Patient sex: M
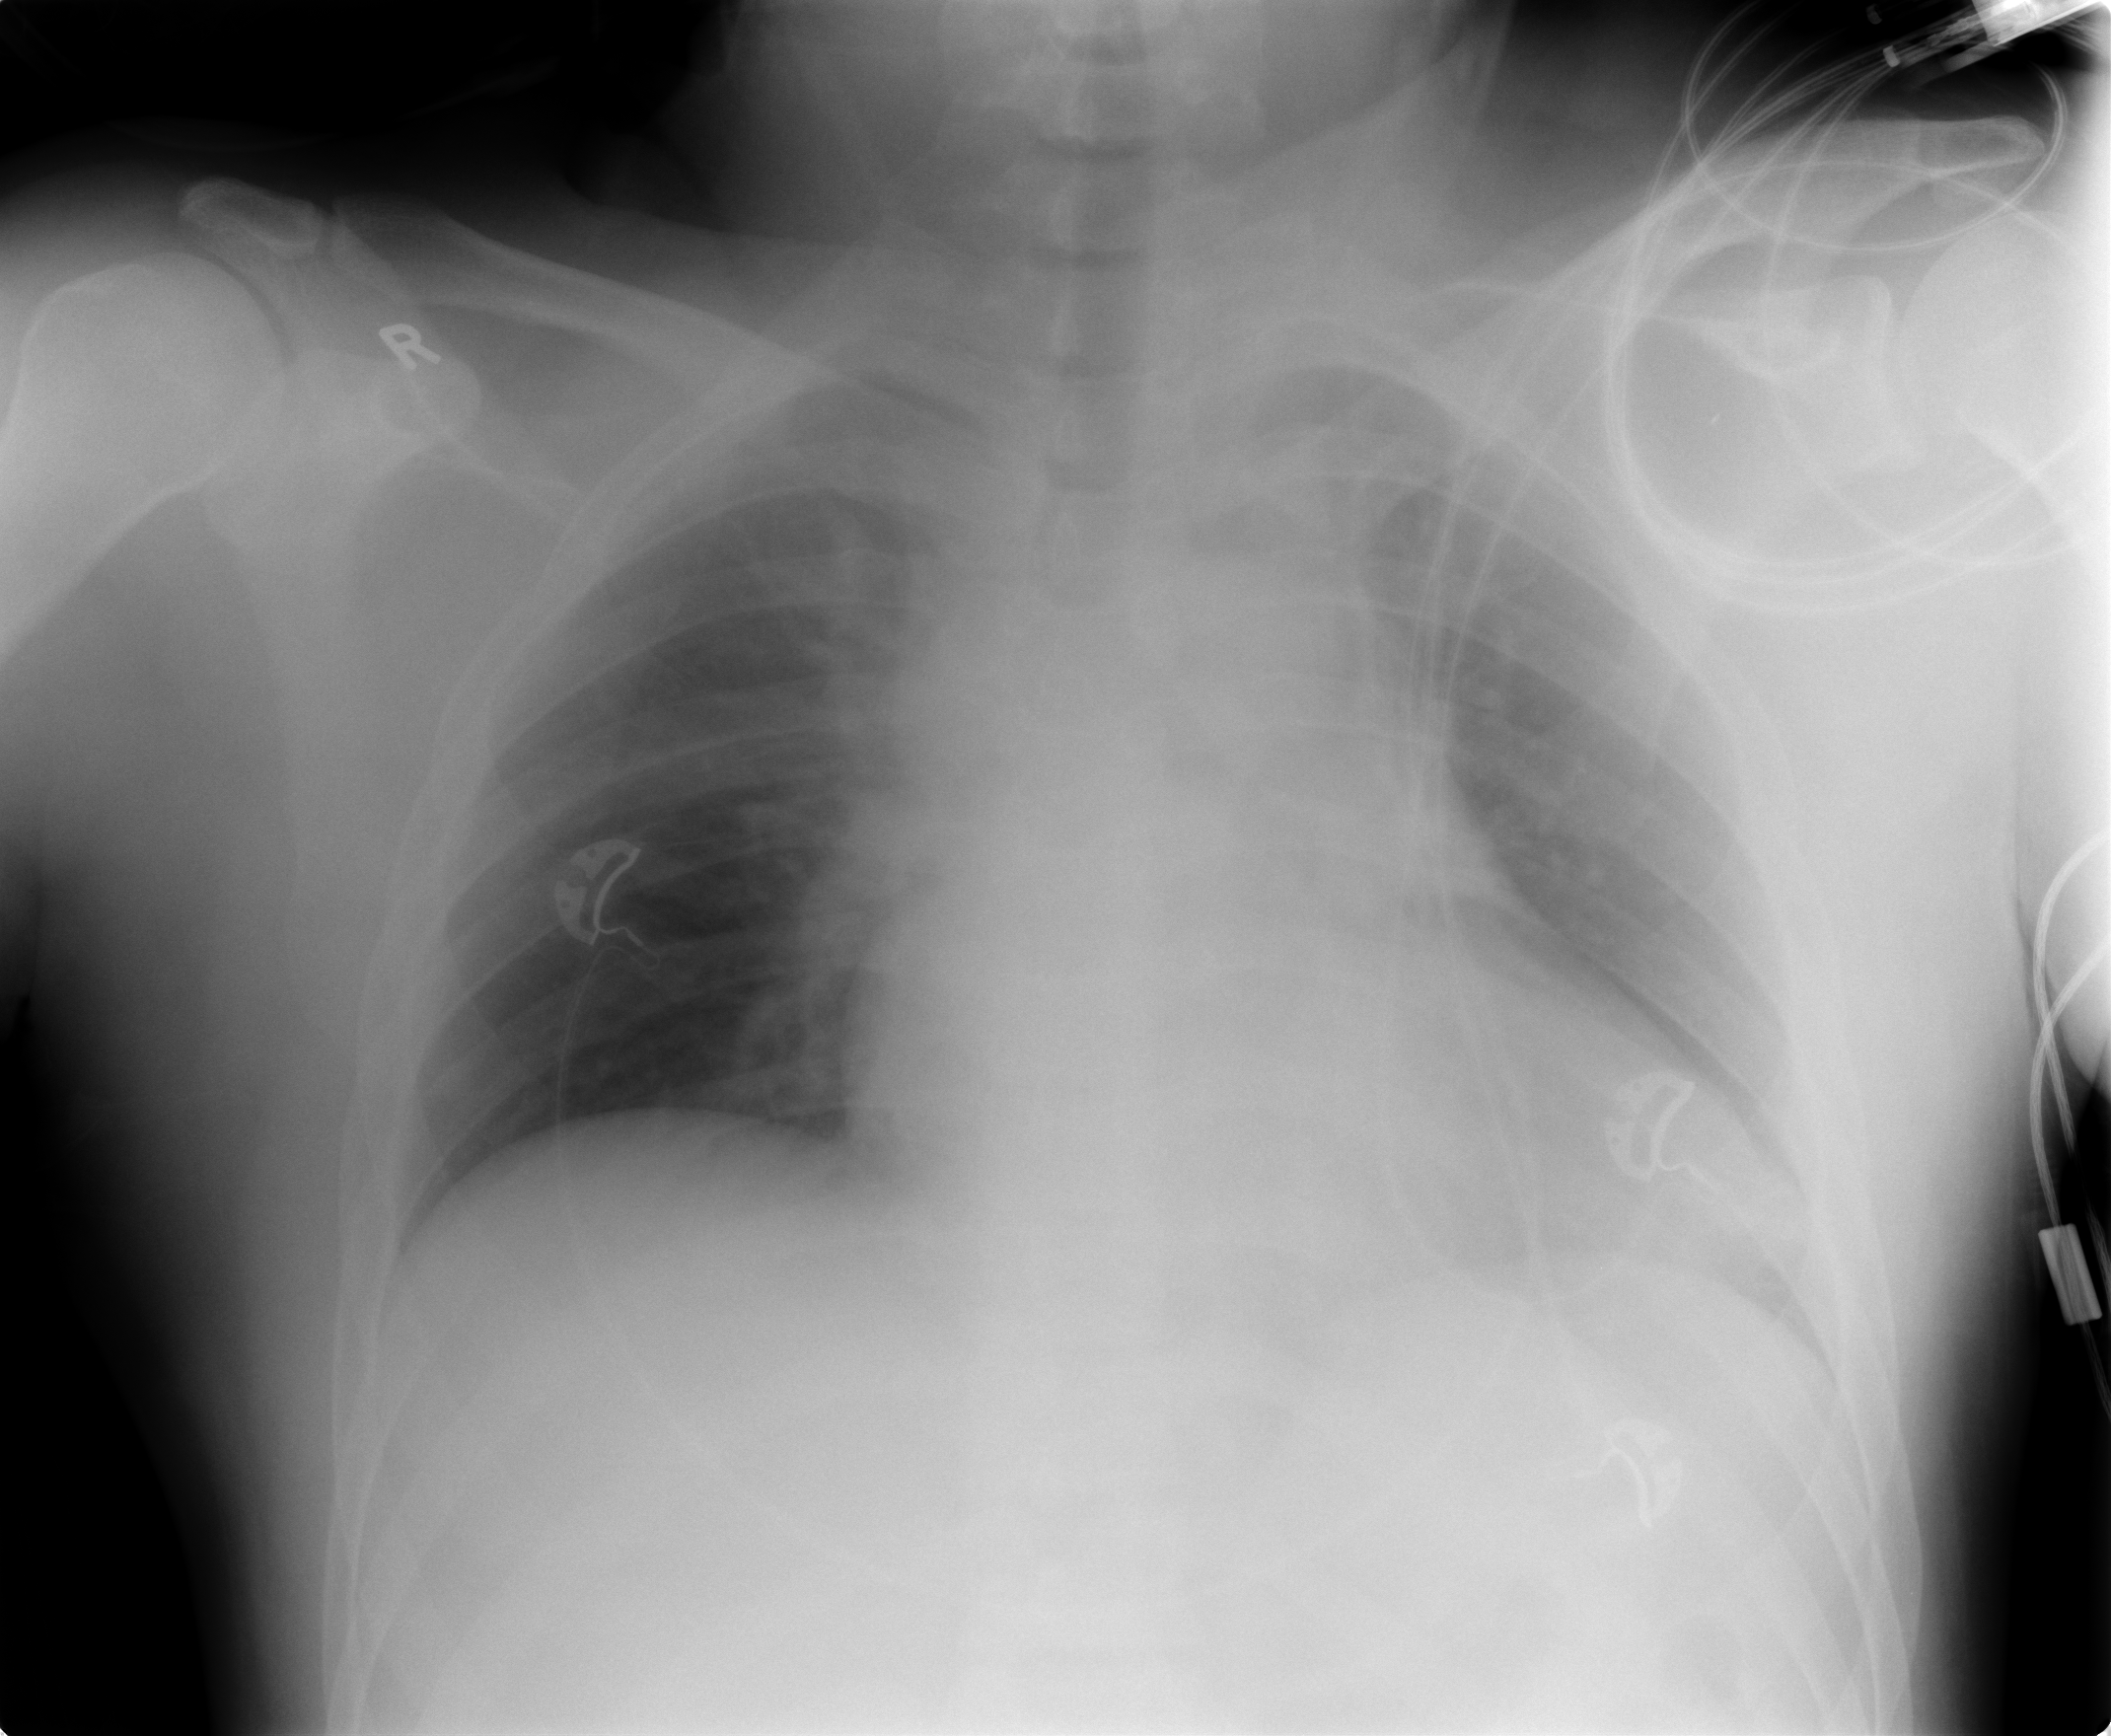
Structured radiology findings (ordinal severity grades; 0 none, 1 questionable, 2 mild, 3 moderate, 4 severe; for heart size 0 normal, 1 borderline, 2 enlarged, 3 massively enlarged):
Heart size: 0
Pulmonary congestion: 0
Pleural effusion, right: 0
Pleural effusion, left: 0
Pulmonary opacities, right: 0
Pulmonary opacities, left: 0
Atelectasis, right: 2
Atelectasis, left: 2